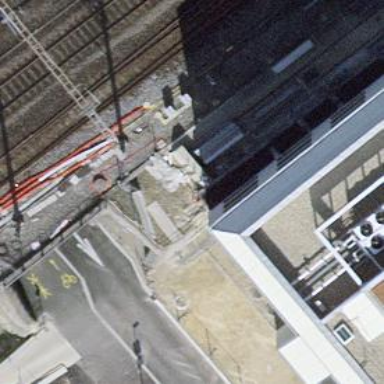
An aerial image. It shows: Railway buffer stop.